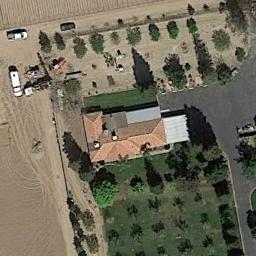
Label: sparse_residential